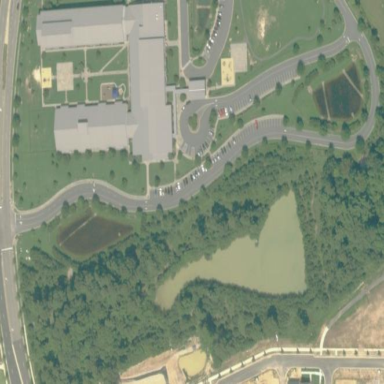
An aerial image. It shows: School.